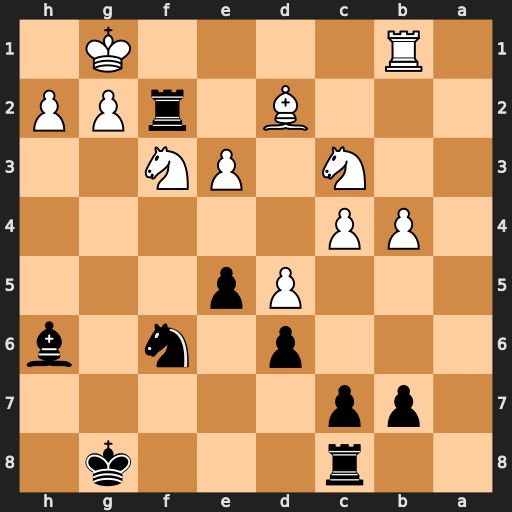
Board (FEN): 2r3k1/1pp5/3p1n1b/3Pp3/1PP5/2N1PN2/3B1rPP/1R4K1
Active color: b
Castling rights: -
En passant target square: -
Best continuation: Rxd2 Nxd2 Bxe3+ Kf1 Bxd2